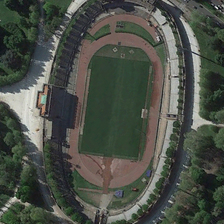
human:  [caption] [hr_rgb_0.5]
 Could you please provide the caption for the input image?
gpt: there are plants inside and outside the stadium .

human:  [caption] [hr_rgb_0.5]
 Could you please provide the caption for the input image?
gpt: many green trees are around an oval stadium .

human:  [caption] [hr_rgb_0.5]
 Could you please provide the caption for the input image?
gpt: there are many trees outside the playground .

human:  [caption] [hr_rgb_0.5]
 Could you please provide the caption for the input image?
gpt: many green trees are around an oval stadium .

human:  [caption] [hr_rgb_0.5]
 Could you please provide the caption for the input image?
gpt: there are plants inside and outside the stadium .